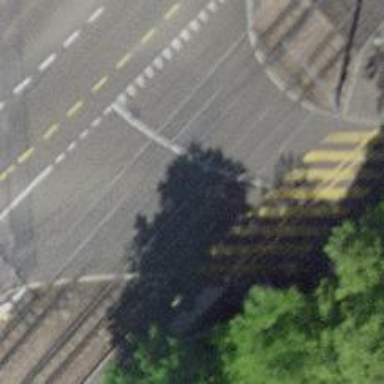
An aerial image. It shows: Level crossing with lights at railway intersection.